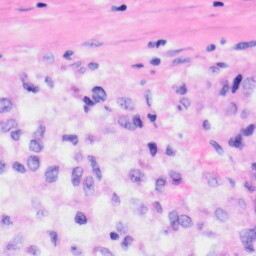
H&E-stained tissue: Liver